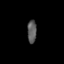
Tissue: skin
Cell type: Epithelial cells
Senescence score: 0.2655
Nuclear area (px): 209
Mean DAPI intensity: 88.421